Chest X-ray:
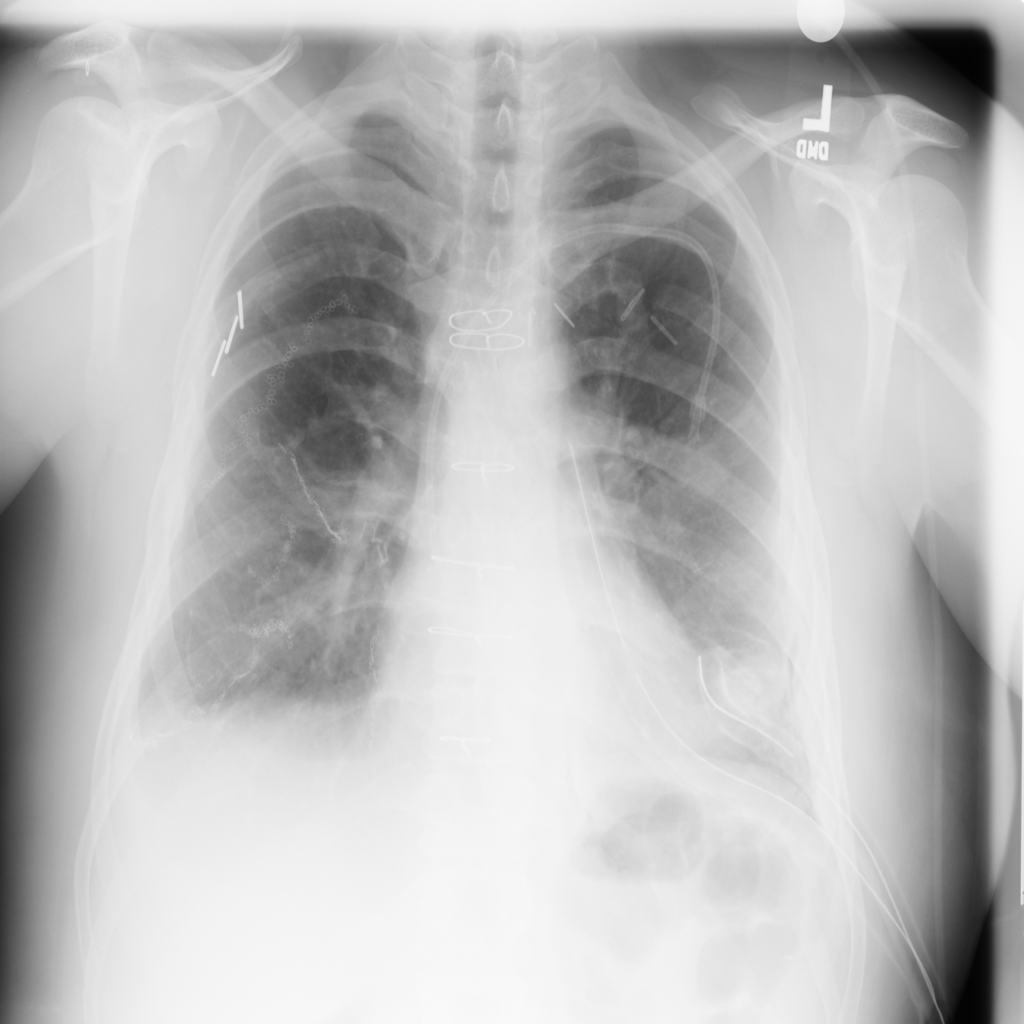
Findings: Consolidation, Pleural Thickening, Effusion, Fracture
No abnormal finding: no